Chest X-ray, PA view. Patient: 58 years old, sex M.
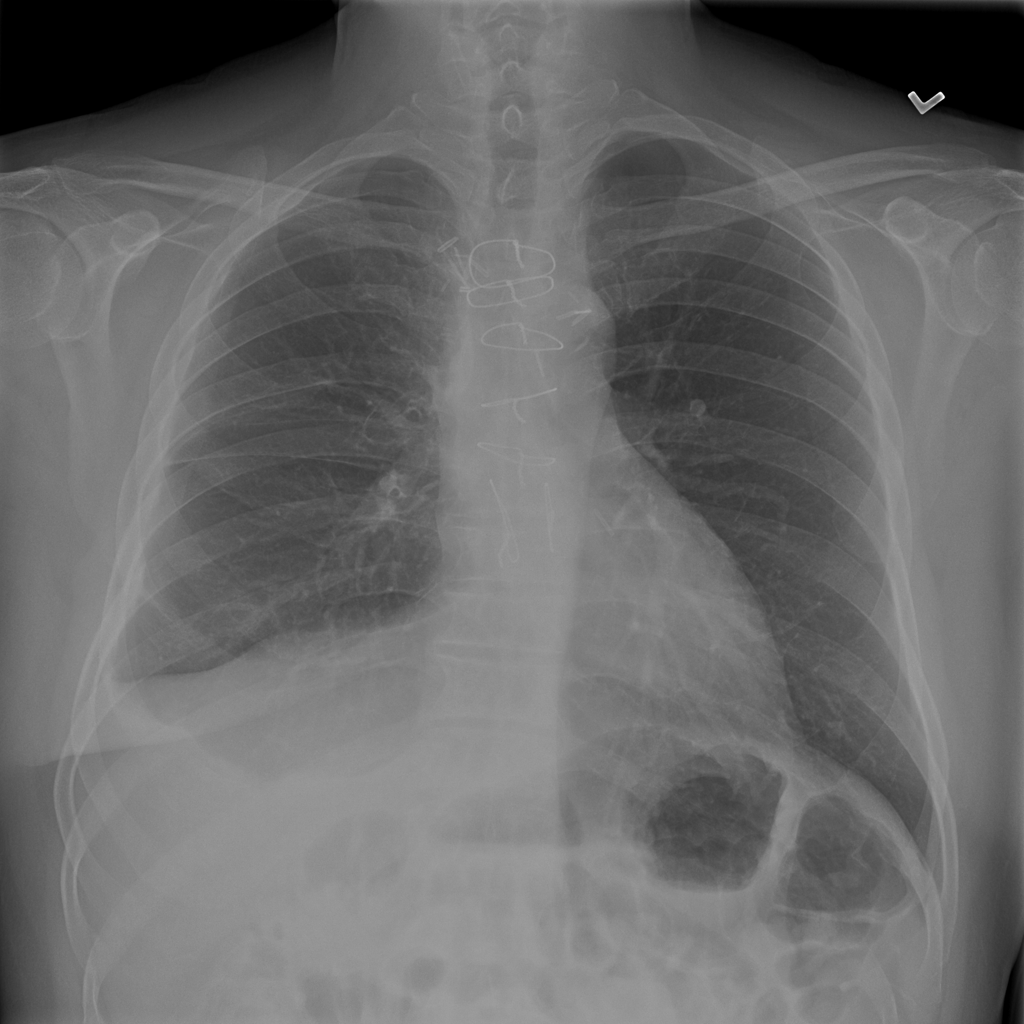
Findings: Pleural_Thickening